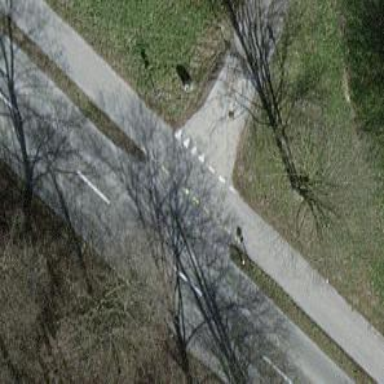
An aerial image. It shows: Asphalt cycleway.